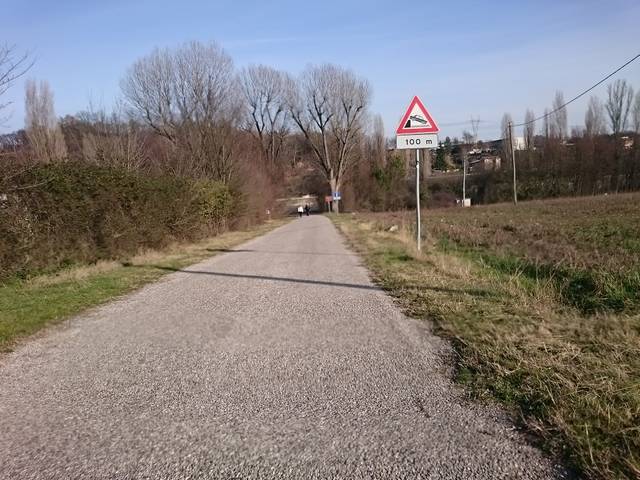
Region: Italy
Coordinates: 45.415, 10.714